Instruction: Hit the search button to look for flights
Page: home
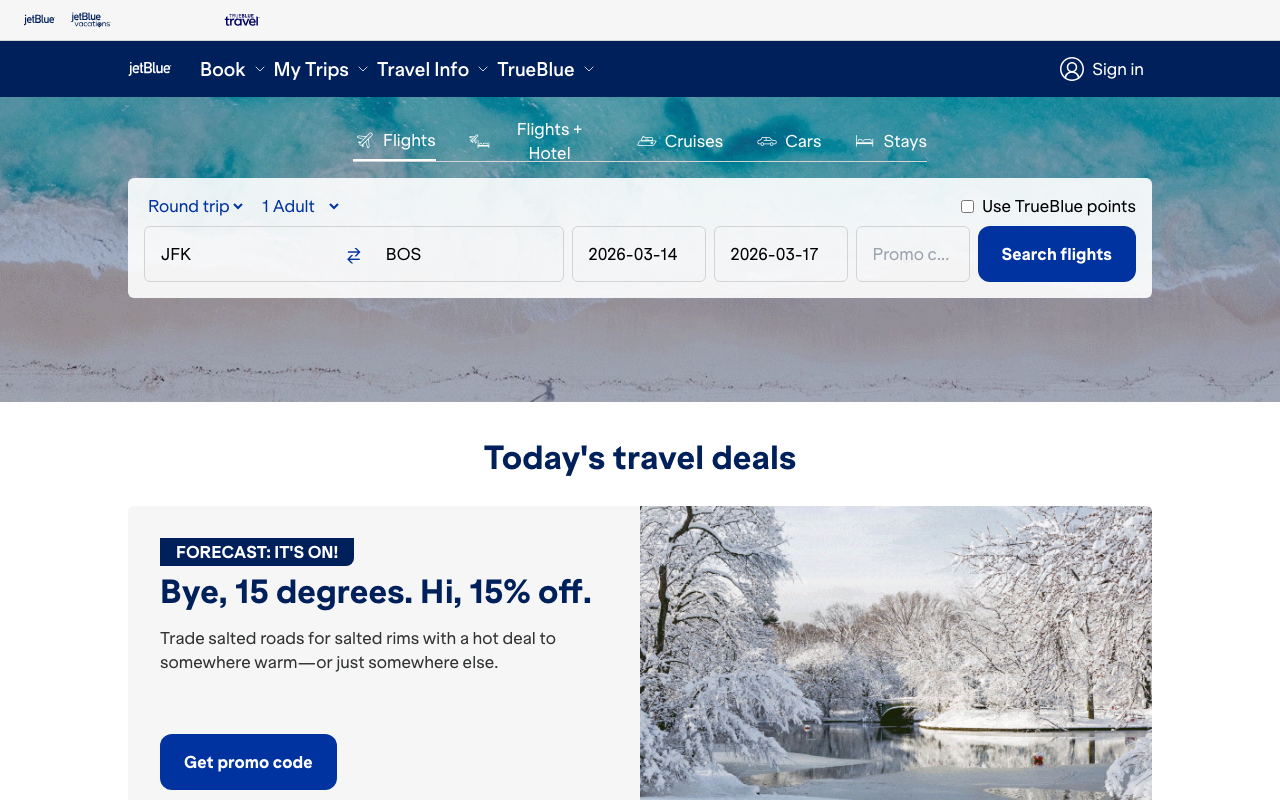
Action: click